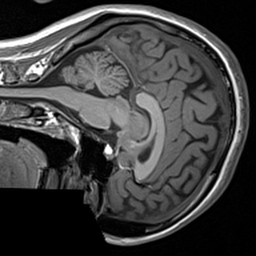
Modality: T1w
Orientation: sagittal
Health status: healthy
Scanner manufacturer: siemens
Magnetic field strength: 3 T
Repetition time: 1.9 s
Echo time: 0.00227 s